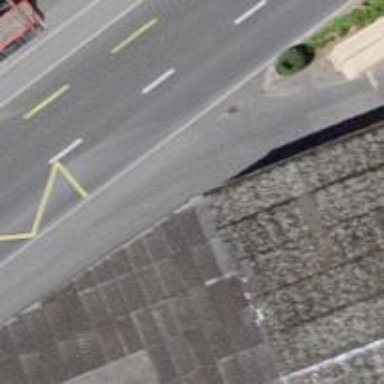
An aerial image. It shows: Platform for public transport on the road.